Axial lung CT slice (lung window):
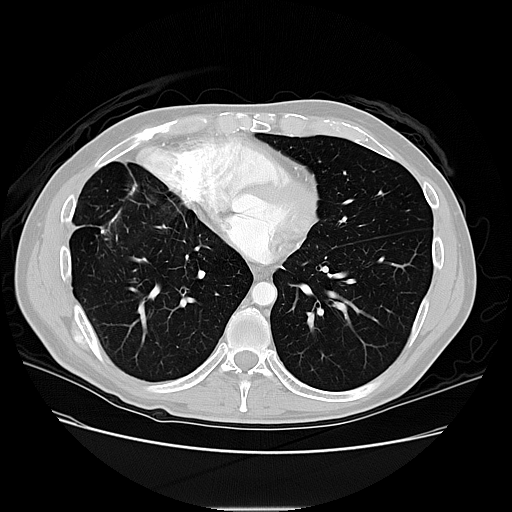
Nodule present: no